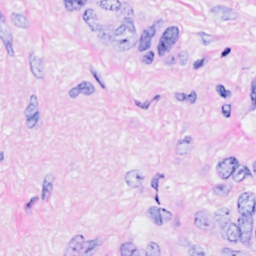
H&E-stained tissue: Breast